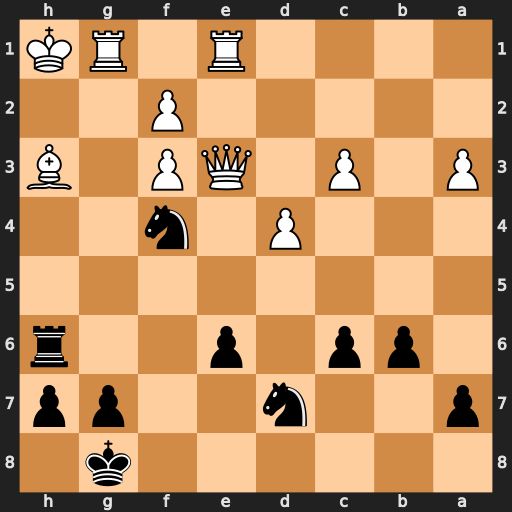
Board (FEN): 6k1/p2n2pp/1pp1p2r/8/3P1n2/P1P1QP1B/5P2/4R1RK
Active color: b
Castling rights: -
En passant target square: -
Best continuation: Rxh3#